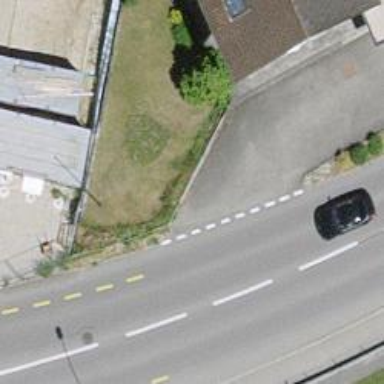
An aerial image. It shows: Hedge barrier.